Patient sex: M
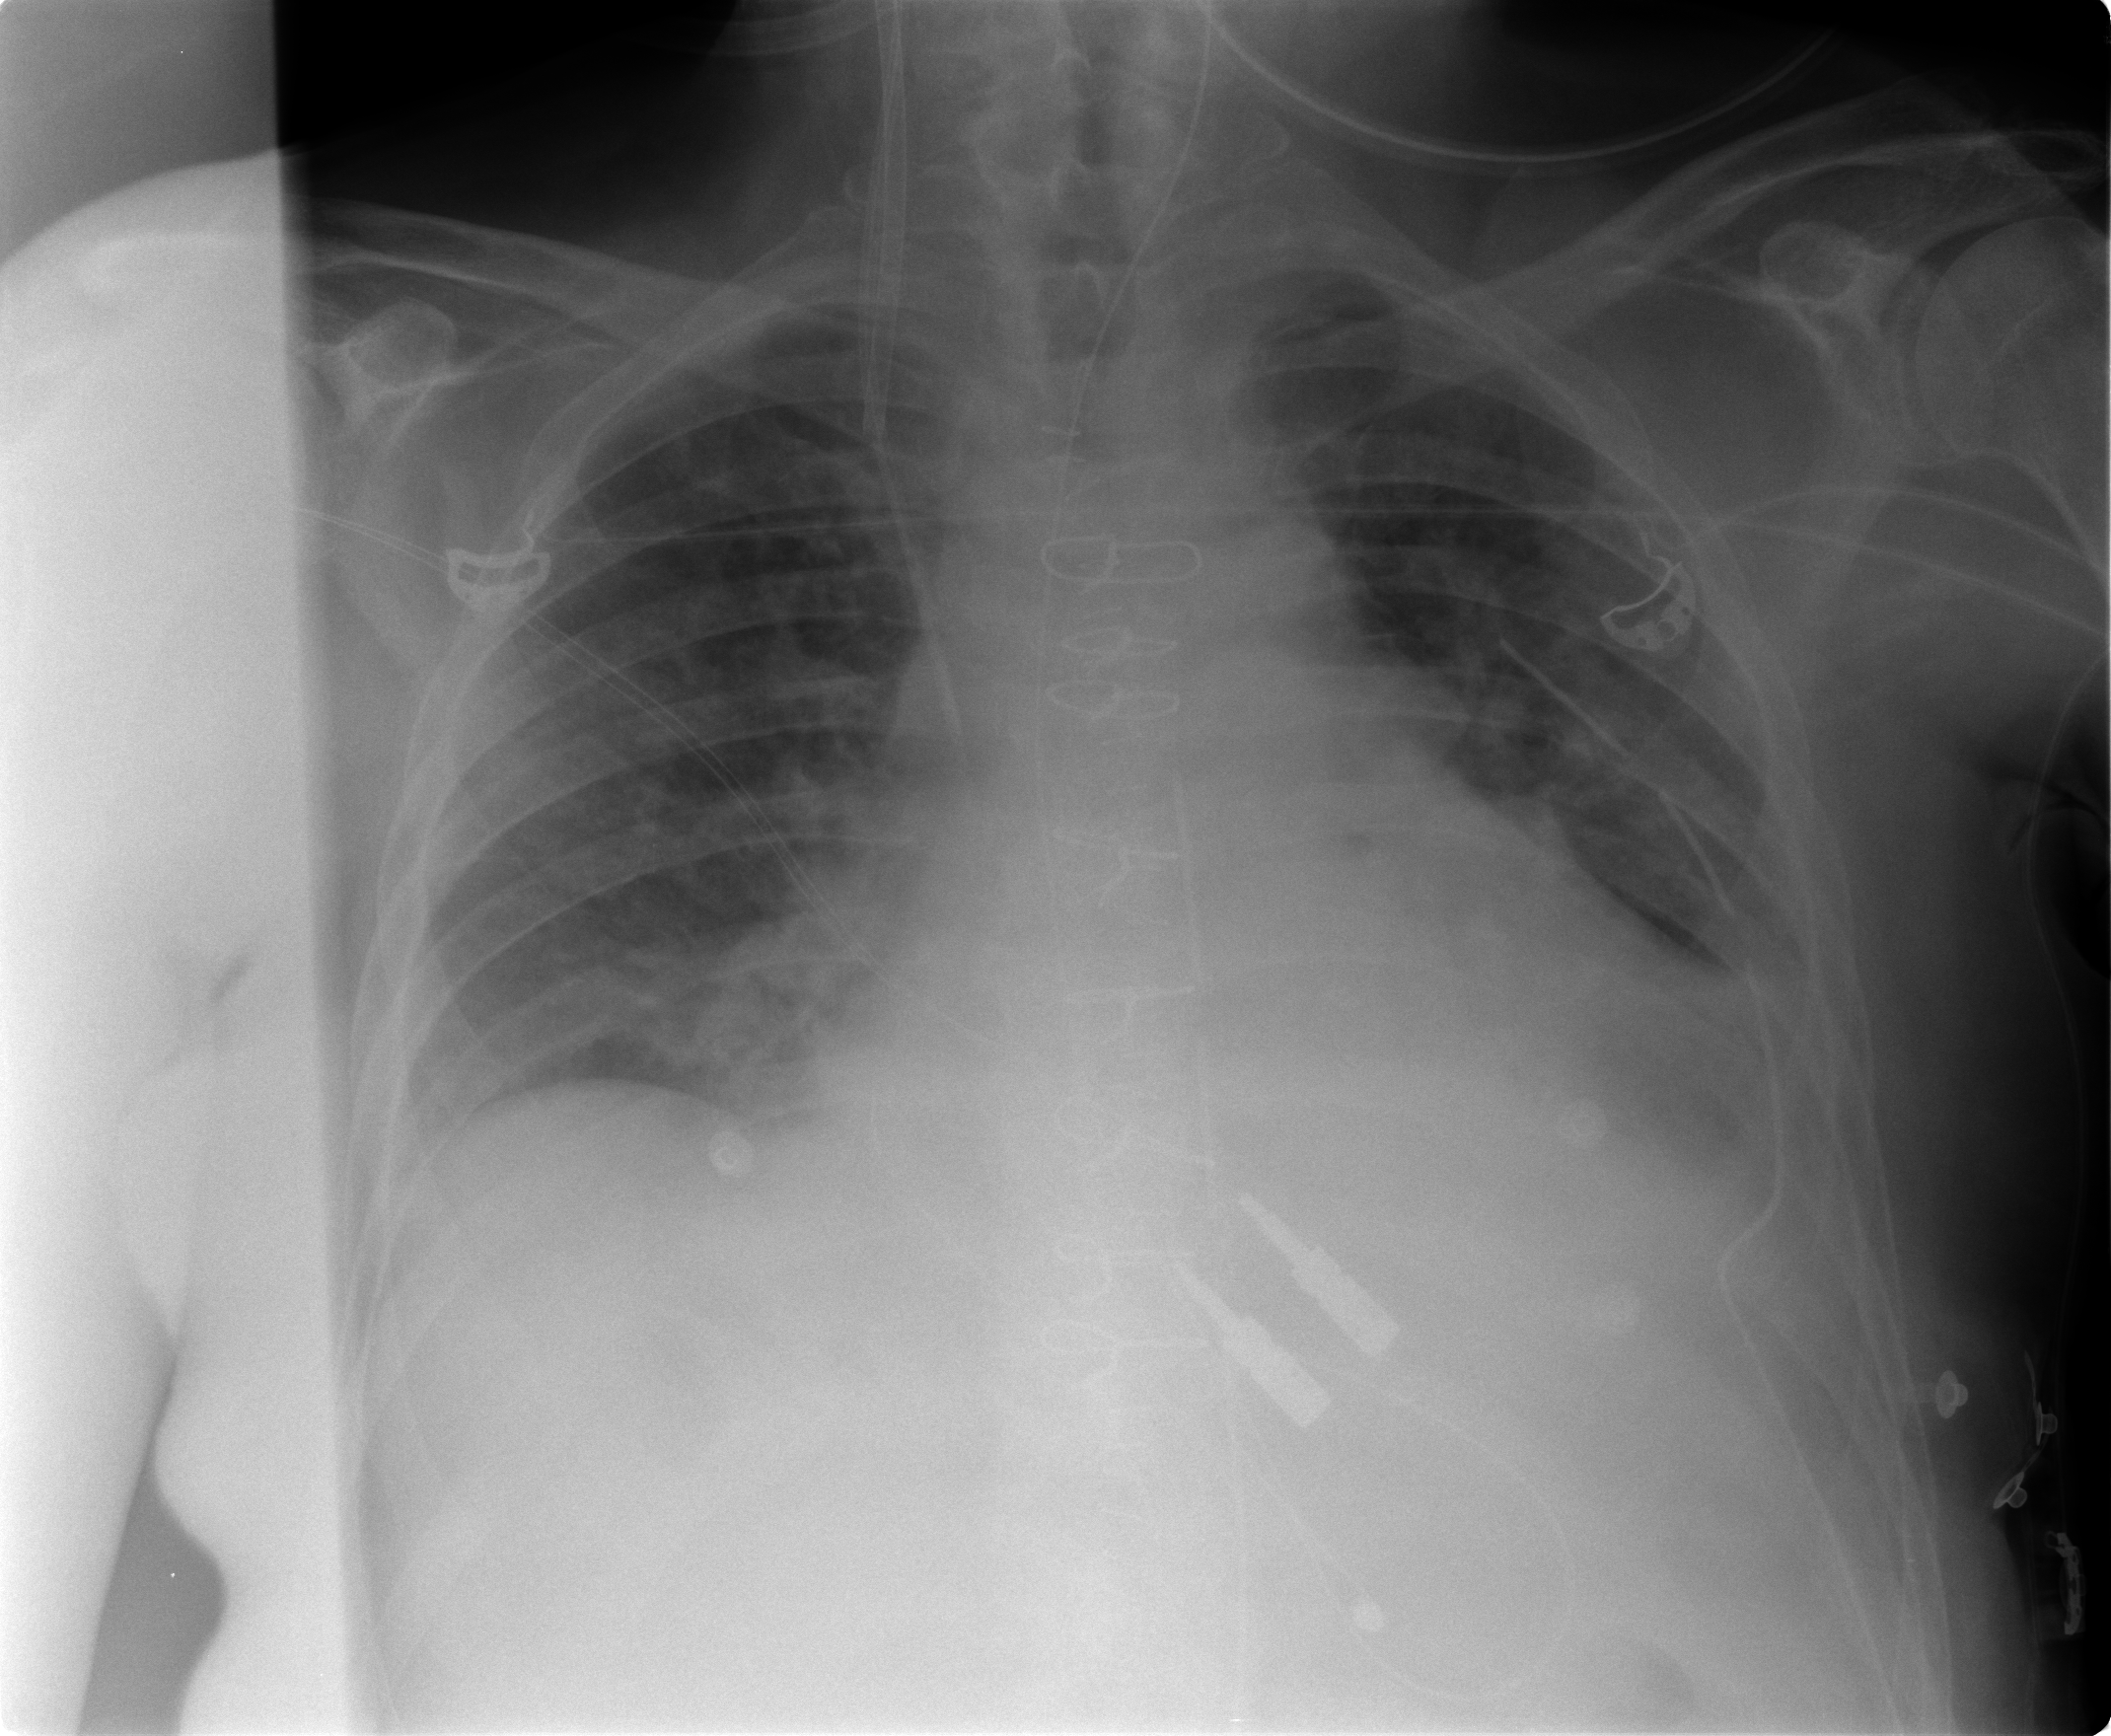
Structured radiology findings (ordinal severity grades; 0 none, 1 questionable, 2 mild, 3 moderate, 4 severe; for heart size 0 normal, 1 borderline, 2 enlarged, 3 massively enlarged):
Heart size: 2
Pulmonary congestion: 2
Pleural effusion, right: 1
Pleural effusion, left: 2
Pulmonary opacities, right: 2
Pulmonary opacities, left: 2
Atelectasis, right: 0
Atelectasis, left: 2